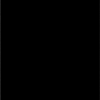
Label: dusty